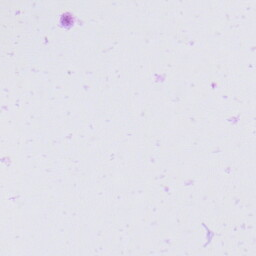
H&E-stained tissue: Prostate